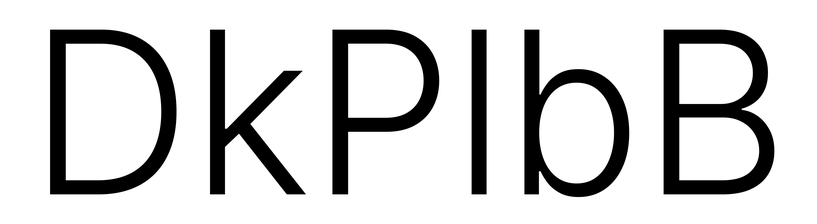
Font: Inter_Light